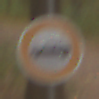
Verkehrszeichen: VerbotPersonenkraftwagen
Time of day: Midday
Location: Outdoor (Nature)
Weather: Overcast
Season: NotSpecified
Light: Natural